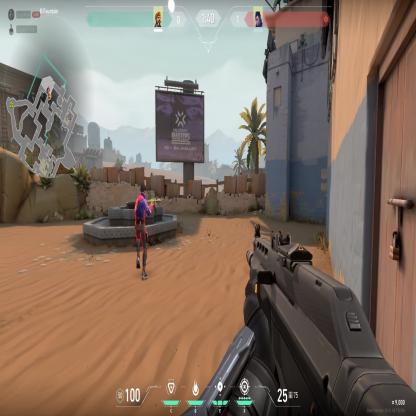
Label: enemy